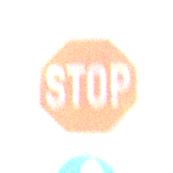
Verkehrszeichen: Stop
Zusatzzeichen unten: VorgeschriebeneFahrtrichtungGeradeausOderLinks
Umgebung: Outdoor, Nature
Tageszeit: Midday
Wetter: PartlyCloudy
Licht: Natural
Jahreszeit: NotSpecified
Kontrast: HighContrast